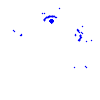
Particle: proton